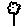
Label: flower